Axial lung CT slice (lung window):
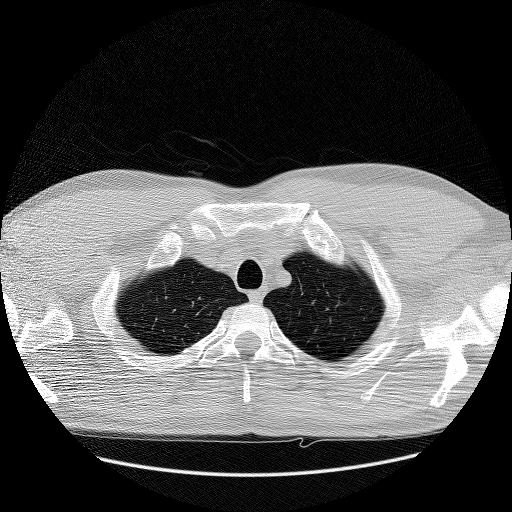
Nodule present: no